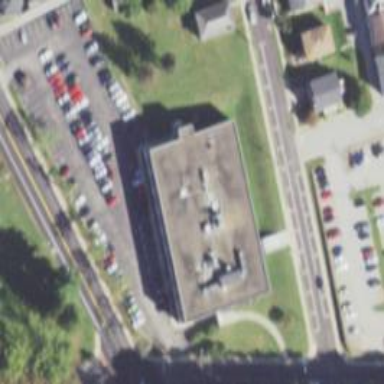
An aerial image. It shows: University building.